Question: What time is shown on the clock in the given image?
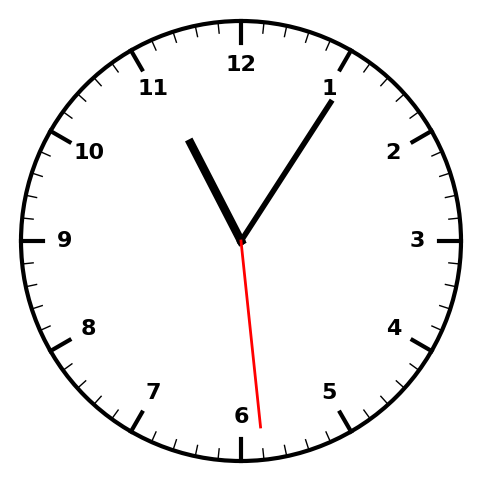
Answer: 11:05:29